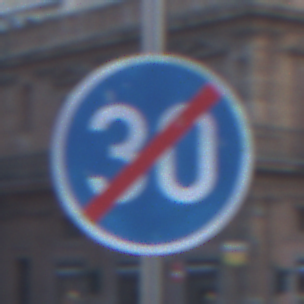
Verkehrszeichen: EndeMindestgeschwindigkeit
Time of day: SunriseSunset
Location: Outdoor (Urban)
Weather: PartlyCloudy
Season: NotSpecified
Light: Natural